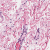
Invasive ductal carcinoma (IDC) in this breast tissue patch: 0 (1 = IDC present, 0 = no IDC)